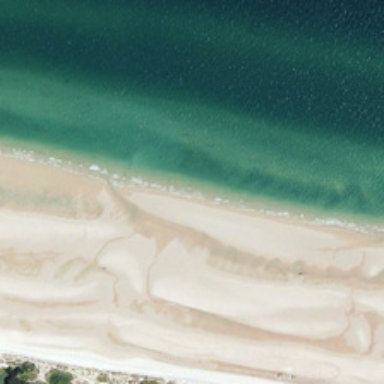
White beach is near green ocean .